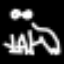
Label: frog